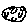
Label: moon